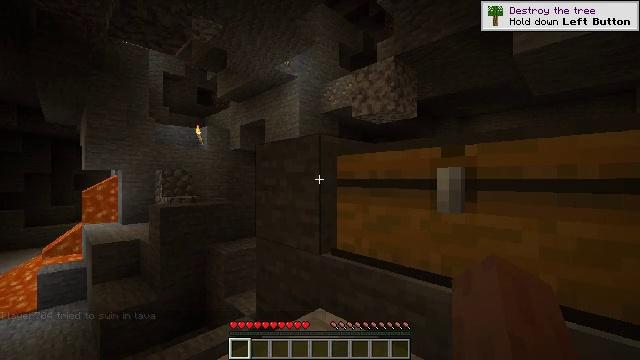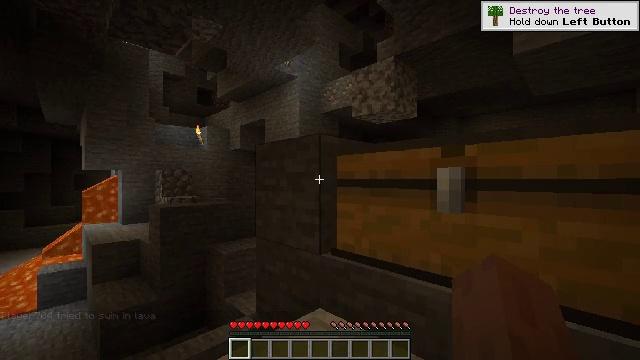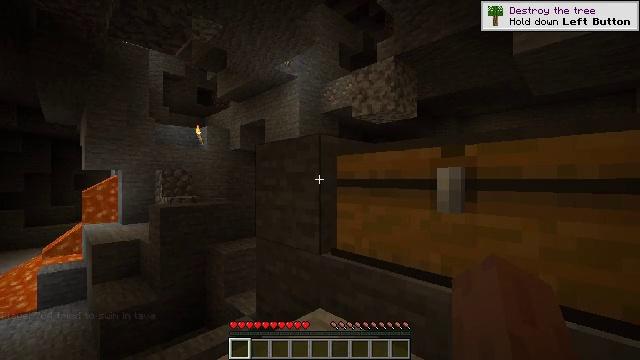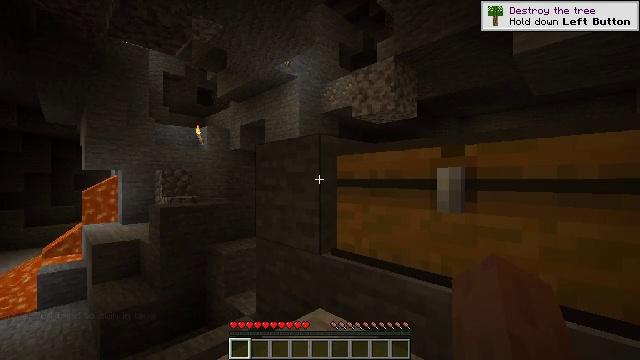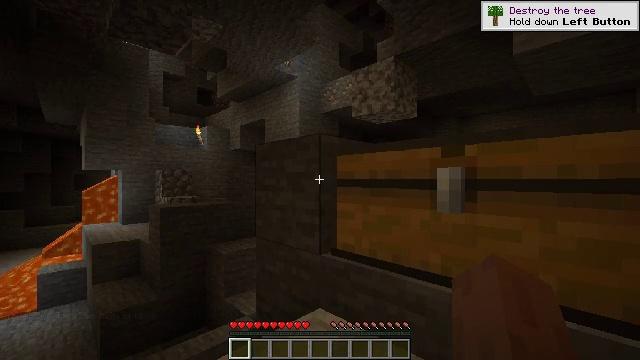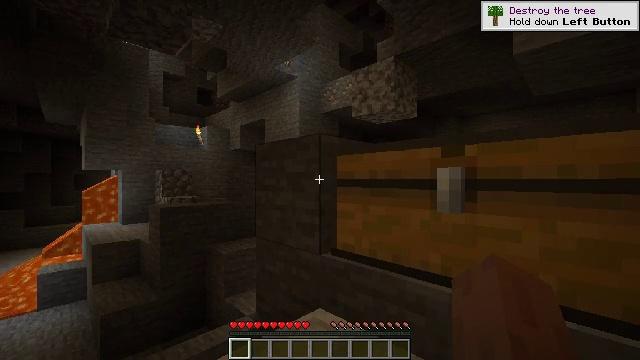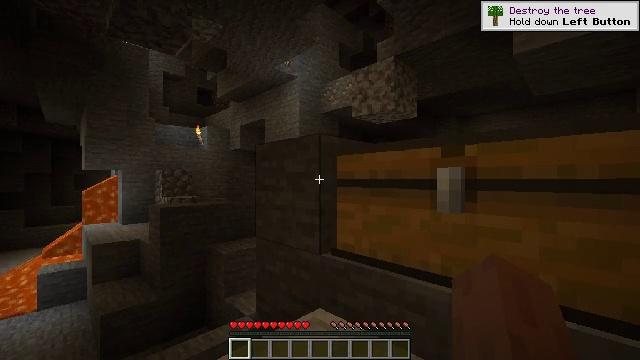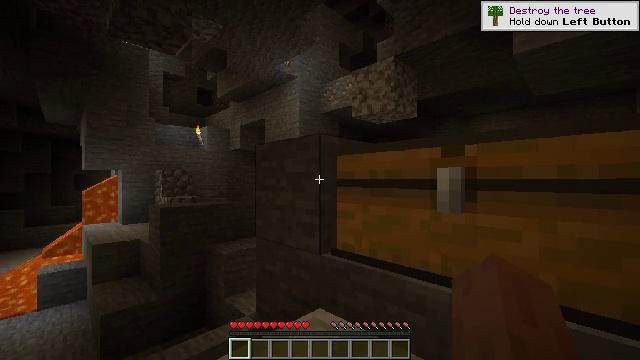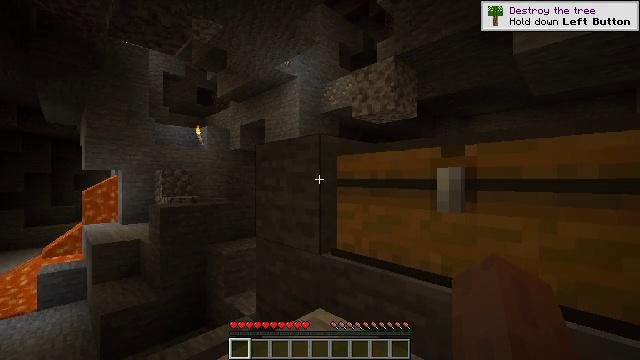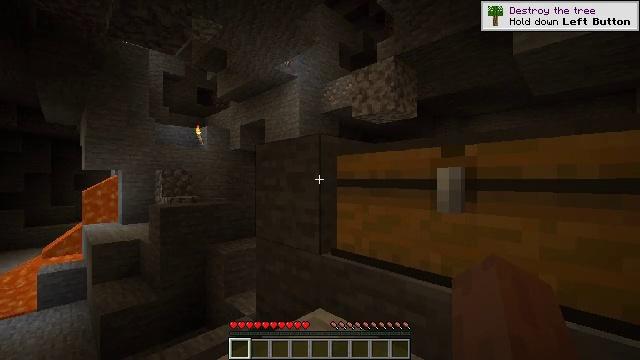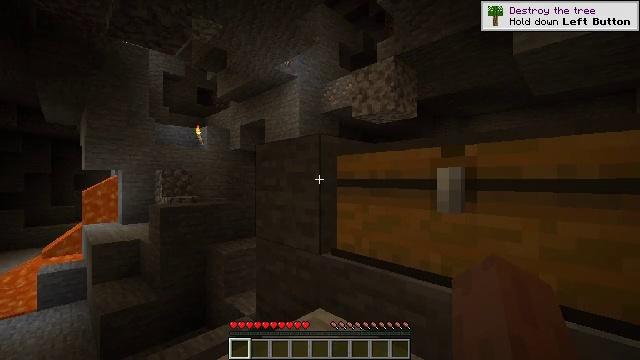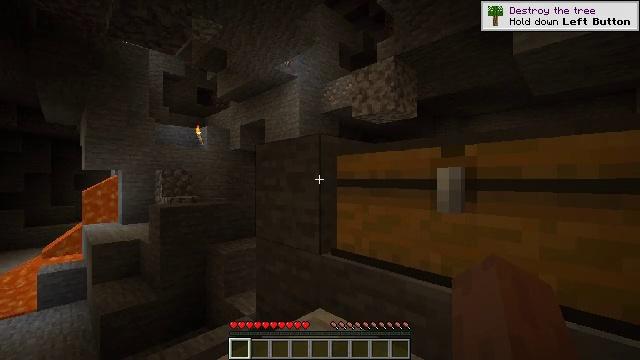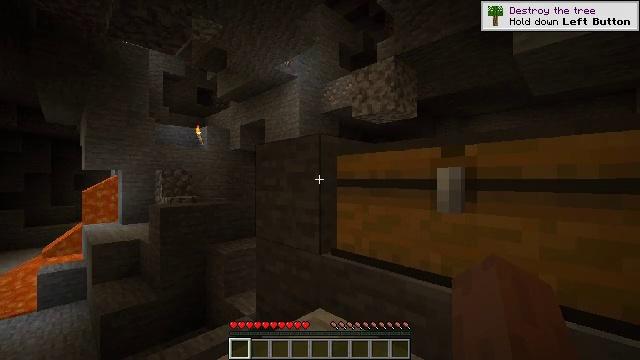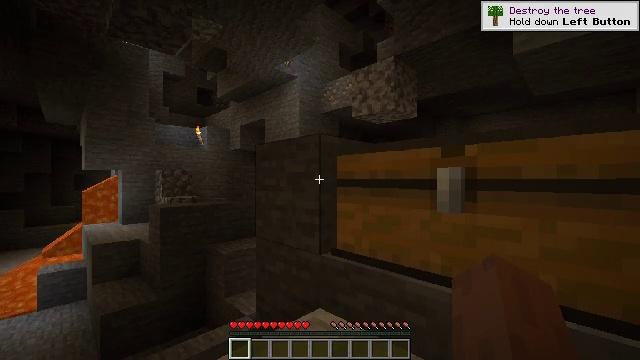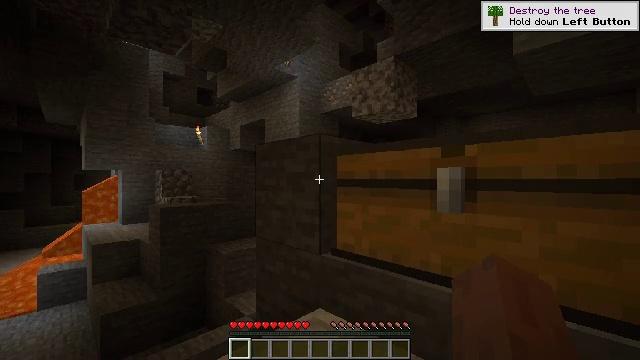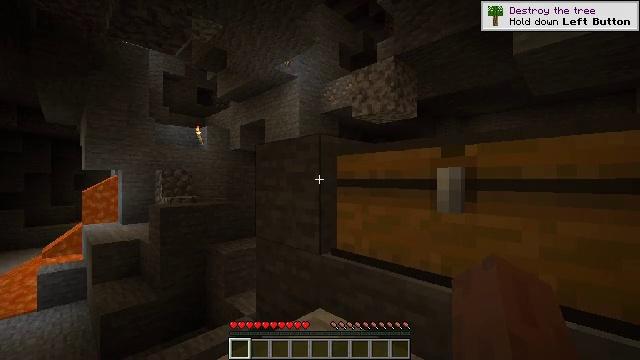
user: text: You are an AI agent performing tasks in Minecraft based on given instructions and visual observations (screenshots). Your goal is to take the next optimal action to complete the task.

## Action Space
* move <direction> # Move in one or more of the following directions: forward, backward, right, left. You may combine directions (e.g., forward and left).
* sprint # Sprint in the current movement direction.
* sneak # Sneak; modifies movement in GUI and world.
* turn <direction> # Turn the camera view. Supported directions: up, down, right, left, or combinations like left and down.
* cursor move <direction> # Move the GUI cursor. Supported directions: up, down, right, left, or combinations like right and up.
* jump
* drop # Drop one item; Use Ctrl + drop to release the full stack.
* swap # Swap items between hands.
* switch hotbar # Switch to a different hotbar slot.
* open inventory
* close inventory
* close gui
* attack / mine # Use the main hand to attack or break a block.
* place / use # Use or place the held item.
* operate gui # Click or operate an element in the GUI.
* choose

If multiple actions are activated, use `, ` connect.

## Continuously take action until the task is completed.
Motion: motion action
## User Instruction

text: Make a pair of iron leggings.
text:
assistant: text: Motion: no_op
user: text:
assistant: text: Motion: no_op
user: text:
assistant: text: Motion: no_op
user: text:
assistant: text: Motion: no_op
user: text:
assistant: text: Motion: no_op
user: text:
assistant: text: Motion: no_op
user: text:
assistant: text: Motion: no_op
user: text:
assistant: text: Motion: no_op
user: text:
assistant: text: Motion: no_op
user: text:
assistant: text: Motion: no_op
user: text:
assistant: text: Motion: no_op
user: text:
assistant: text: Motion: no_op
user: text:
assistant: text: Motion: no_op
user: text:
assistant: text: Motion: no_op
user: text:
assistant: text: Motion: no_op
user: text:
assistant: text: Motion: no_op
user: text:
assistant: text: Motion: no_op
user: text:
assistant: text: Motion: no_op
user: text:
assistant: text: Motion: no_op
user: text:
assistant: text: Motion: no_op
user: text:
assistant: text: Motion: no_op
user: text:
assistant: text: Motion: no_op
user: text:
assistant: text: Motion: no_op
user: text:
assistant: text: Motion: no_op
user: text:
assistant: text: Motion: no_op
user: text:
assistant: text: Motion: no_op
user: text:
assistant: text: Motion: no_op
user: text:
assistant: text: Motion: no_op
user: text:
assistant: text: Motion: no_op
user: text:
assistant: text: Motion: no_op